Interaction volume radius: 5 \u00c5
Interaction volume height: 40 \u00c5
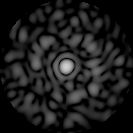
Disorder parameter: 0.8549